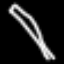
Label: pencil